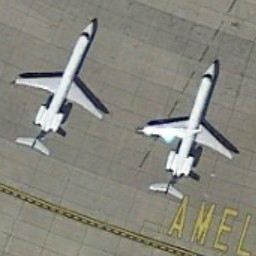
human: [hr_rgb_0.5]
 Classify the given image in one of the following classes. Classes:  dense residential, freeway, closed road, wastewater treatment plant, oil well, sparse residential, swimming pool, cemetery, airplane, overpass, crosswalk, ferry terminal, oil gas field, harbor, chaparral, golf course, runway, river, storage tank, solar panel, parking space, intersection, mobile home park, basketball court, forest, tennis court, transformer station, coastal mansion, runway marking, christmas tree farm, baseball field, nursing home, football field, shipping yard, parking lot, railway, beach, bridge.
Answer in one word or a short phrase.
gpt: airplane